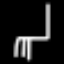
Label: chair